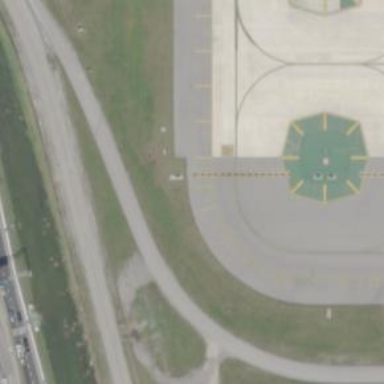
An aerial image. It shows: View of taxiway at the airport.